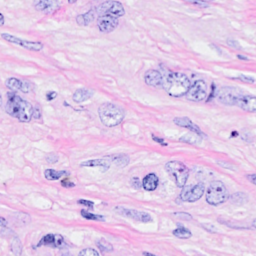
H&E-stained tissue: Breast